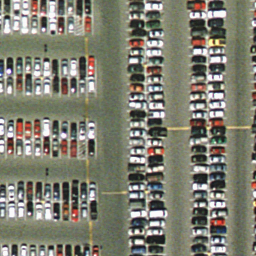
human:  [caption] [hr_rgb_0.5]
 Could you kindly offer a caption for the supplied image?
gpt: It is a parking lot with many cars densely arranged .

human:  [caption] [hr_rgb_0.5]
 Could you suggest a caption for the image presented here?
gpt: Many cars are very closed to each other in the parking lot .

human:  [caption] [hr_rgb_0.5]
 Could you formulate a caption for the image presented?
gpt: Lots of cars parked neatly in the parking lot .

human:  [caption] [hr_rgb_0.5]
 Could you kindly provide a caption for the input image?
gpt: Lots of cars are very closed to each other in the parking lot .

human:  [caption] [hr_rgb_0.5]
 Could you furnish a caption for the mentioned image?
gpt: Many cars densely arranged in the parking lot .